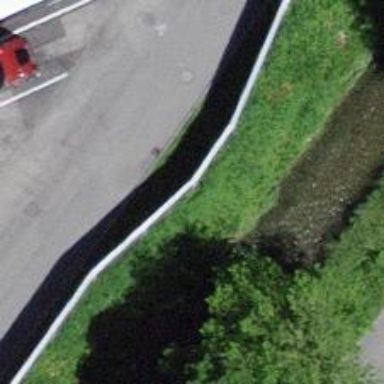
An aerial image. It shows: Wall barrier.